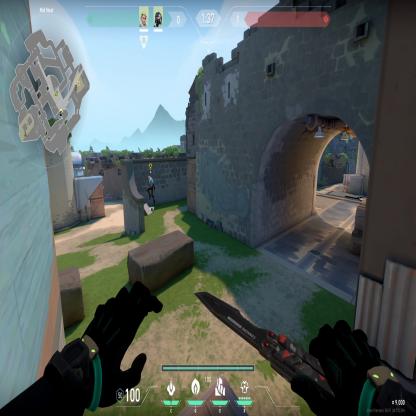
Label: teammate